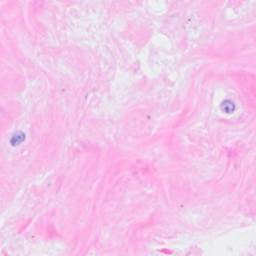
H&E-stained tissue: Breast